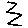
Label: zigzag